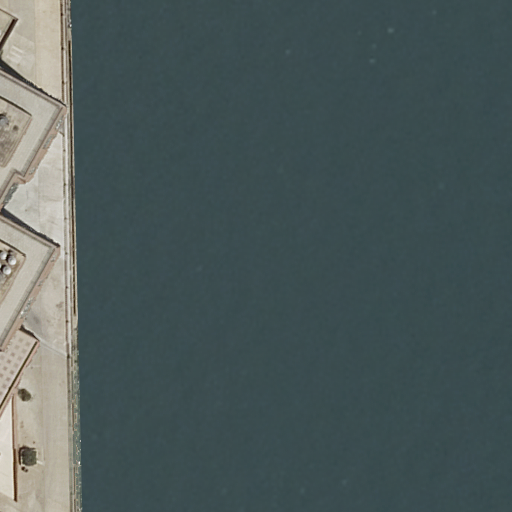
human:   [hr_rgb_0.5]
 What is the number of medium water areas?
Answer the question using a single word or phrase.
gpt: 0

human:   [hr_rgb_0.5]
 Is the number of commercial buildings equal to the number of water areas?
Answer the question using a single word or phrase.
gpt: no

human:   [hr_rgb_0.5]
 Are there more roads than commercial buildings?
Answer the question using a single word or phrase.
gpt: yes

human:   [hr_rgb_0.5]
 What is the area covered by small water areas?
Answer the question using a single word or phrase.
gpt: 0m2

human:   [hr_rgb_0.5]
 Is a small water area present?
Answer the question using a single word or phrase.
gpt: no

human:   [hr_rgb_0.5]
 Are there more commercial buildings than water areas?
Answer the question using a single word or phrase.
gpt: no

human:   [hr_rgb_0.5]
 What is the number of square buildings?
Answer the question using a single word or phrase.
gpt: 0

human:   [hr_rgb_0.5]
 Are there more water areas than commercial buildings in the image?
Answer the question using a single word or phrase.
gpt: yes

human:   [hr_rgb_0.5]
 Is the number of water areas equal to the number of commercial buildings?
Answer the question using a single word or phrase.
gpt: no

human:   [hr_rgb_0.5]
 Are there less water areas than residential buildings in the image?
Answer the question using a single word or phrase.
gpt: yes

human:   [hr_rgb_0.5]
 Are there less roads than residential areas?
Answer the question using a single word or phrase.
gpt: no

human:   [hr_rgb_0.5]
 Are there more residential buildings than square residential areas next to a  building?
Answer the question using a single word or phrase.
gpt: yes

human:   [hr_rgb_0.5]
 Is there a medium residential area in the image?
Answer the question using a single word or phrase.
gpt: no

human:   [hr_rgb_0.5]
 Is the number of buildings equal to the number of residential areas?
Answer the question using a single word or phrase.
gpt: no

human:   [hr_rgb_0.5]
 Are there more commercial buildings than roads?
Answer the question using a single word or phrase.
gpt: no

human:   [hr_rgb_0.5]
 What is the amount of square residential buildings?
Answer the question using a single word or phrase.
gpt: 0

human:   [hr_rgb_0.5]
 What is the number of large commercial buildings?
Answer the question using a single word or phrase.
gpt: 0

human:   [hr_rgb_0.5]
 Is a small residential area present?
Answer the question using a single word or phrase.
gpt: no

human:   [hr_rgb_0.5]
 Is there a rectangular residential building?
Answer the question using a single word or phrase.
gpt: yes

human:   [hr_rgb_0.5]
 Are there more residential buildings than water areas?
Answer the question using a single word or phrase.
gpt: yes

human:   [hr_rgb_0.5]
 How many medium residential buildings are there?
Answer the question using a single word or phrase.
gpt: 1

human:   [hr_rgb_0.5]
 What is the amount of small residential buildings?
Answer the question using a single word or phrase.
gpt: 2

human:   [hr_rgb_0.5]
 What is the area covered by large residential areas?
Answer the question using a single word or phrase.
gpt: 10321m2

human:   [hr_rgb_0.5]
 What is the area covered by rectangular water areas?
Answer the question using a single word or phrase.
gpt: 9131m2

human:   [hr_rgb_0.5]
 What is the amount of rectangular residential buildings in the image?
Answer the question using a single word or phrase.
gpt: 2

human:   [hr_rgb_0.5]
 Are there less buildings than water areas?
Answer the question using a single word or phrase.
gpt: no

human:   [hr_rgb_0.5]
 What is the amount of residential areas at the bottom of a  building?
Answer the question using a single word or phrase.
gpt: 1

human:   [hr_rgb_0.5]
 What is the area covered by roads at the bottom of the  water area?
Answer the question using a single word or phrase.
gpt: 0m2

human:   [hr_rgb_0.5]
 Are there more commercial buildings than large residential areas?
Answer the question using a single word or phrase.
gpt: no

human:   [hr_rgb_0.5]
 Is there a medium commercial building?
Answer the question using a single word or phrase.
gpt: no

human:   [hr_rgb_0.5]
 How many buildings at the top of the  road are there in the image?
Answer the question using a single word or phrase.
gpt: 1

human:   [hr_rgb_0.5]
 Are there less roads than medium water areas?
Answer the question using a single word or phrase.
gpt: no

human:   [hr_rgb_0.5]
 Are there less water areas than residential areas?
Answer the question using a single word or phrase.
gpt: no

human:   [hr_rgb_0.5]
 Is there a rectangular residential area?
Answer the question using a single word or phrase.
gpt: no

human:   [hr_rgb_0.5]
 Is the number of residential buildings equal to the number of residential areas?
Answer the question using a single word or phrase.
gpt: no

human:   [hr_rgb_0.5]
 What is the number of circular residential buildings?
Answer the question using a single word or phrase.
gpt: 0